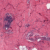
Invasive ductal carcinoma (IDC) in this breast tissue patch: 0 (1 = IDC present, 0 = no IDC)